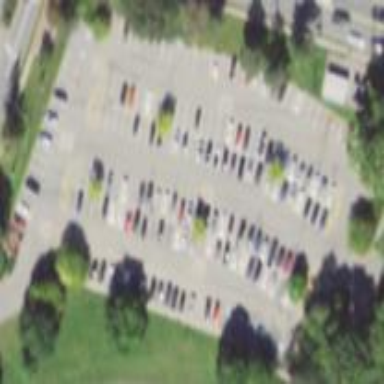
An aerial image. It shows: Parking area.